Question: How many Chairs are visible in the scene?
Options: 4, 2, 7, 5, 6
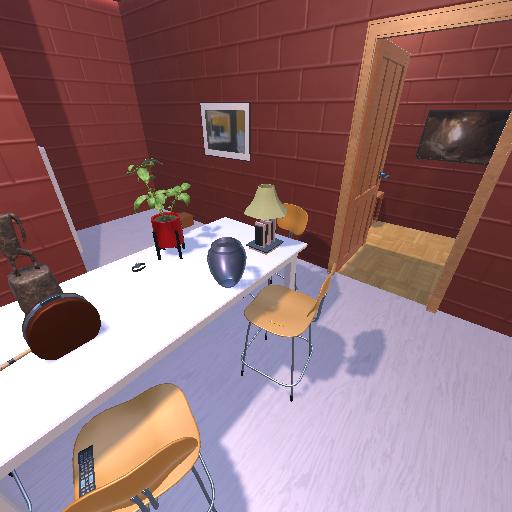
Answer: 4